Question: Hi Im trying to create the following structure in div's, but I just need some help getting startet with the css.

The width needs to be 100%
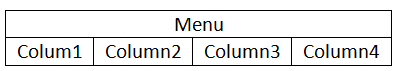
Answer: '''
<style type="text/css">
.clear{ clear: both; }
.top{ width: 100%; }
.col{ width: 25%; float: left; }
.col, .top{ text-align: center; }
</style>
<div class="main">
<div class="top clear">Menu</div>
<div class="col">Column1</div>
<div class="col">Column2</div>
<div class="col">Column3</div>
<div class="col">Column4</div>
<div class="clear"></div>
</div>
'''
This will not work if you add border/padding/margin to the columns, use absolue width values if you want to use that.